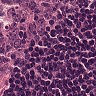
Metastatic tissue present: no